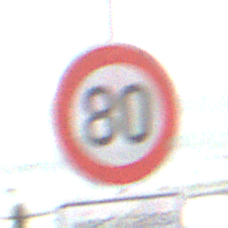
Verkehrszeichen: Geschwindigkeit80
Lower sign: ZeitangabenMitBeschraenkungAufWochentage7
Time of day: MorningAfternoon
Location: Outdoor (Suburban)
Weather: PartlyCloudy
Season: NotSpecified
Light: Natural